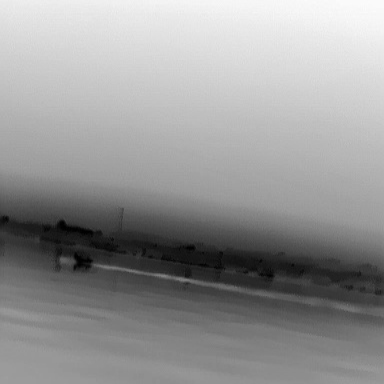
There is a canoe in the infrared image.